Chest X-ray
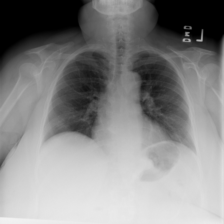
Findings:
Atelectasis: negative
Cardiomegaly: negative
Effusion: negative
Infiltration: negative
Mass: negative
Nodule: negative
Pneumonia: negative
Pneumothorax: negative
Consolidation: negative
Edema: negative
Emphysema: negative
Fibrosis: negative
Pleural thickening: negative
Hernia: negative